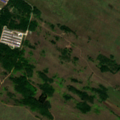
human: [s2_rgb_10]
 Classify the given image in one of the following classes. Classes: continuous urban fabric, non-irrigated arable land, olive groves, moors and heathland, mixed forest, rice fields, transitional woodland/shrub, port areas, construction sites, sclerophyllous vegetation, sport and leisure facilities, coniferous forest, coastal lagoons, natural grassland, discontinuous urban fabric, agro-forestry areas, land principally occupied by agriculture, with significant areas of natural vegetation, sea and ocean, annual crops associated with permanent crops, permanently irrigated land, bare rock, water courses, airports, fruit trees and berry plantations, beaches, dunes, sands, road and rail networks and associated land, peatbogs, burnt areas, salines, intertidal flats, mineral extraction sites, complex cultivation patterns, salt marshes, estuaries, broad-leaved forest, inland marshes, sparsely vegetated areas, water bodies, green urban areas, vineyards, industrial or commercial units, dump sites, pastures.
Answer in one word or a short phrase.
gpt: industrial or commercial units, pastures, natural grassland, transitional woodland/shrub